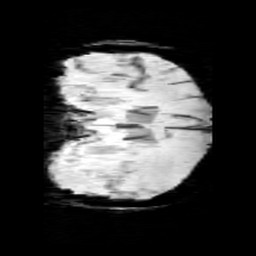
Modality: minIP
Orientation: coronal
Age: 11
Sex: male
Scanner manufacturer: siemens
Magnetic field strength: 3 T
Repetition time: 0.027 s
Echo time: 0.02 s